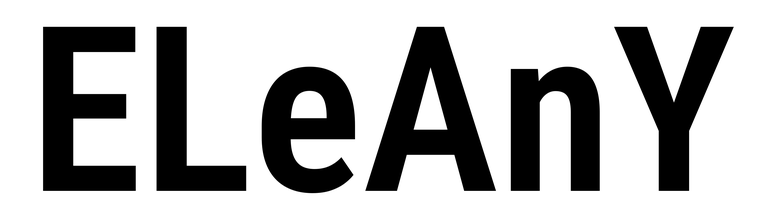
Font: Roboto_Condensed_SemiBold